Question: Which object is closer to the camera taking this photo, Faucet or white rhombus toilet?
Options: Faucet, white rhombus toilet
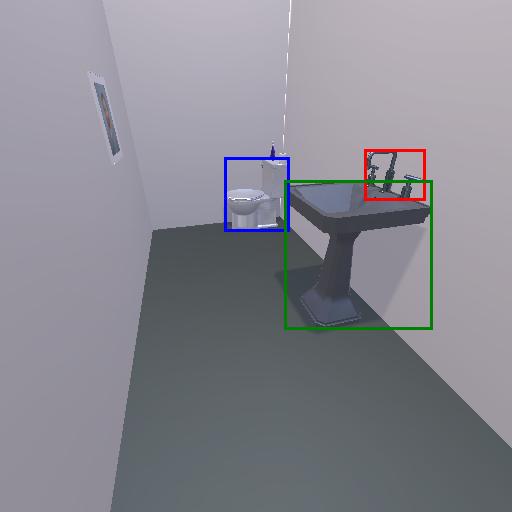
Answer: Faucet